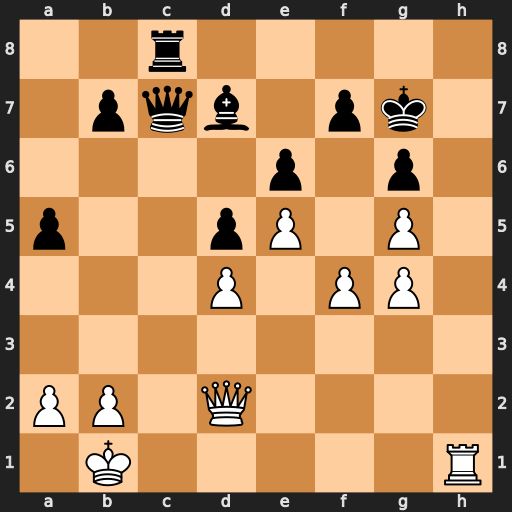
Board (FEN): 2r5/1pqb1pk1/4p1p1/p2pP1P1/3P1PP1/8/PP1Q4/1K5R
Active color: w
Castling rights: -
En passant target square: -
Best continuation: Qh2 Qc2+ Qxc2 Rxc2 Kxc2